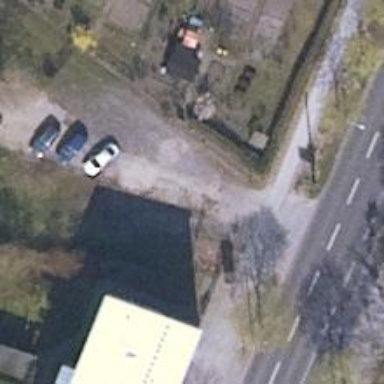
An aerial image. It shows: Driveway.